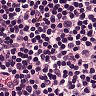
Metastatic tissue present: no